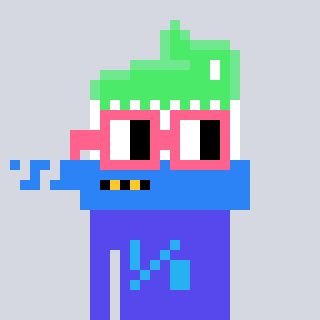
a pixel art character with square pink glasses, a toothbrush-shaped head and a computerblue-colored body on a cool background